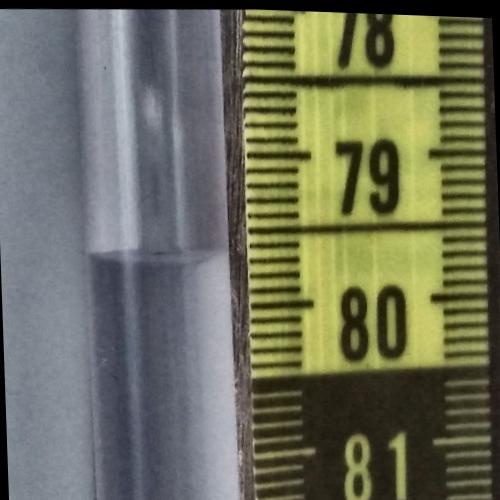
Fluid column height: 79.7 cm